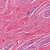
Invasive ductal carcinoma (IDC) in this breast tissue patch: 0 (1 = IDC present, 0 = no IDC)